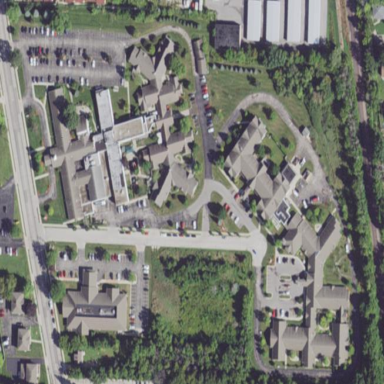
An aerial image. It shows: Hospital providing healthcare services.